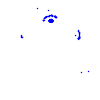
Particle: pion